Question: The below code is written in python.
'''
import subprocess as sp
def user_input():
sp.call('cls',shell=True)
print('[1]: ASCII to Binary')
print('[2]: Binary to ASCII')
valid_answer()
def valid_answer():
while True:
try:
user_input = int(input('Please type 1 or 2: '))
sp.call('cls',shell=True)
break
except ValueError:
print('Please enter a valid input...')
sp.call('pause',shell=True)
user_input()
while True:
if user_input < 0:
print('Input must be 1 or 2.')
sp.call('pause',shell=True)
user_input()
elif user_input > 2:
print('Input must be 1 or 2.')
sp.call('pause',shell=True)
user_input()
else:
break
if user_input == (1):
print('Good.')
exit
elif user_input == (2):
print('Good.')
exit
user_input()
'''
Whenever I run the file in the CMD Shell, it works fine, until I get to this part of the code:
'''
while True:
if user_input < 0:
print('Input must be 1 or 2.')
sp.call('pause',shell=True)
user_input()
elif user_input > 2:
print('Input must be 1 or 2.')
sp.call('pause',shell=True)
user_input()
else:
break
'''
If user_input doesn't return as 1 or 2, I get this error:

I can't exactly figure out what is wrong with my code, and I don't understand any of the errors thrown by the CMD Shell. Does anyone know what I'm doing wrong?
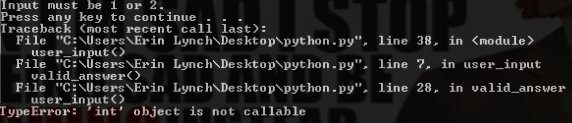
Answer: The problem is here:
'''
user_input = int(input('Please type 1 or 2: '))
'''
At this point, you set 'user_input' to a number, and then later on you are trying to call that number with 'user_input()', its the same as doing this:
'''
>>> user_input = 1
>>> user_input()
Traceback (most recent call last):
File "<stdin>", line 1, in <module>
TypeError: 'int' object is not callable
'''